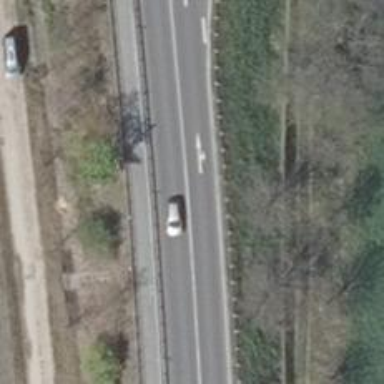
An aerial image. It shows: Secondary road with asphalt surface.